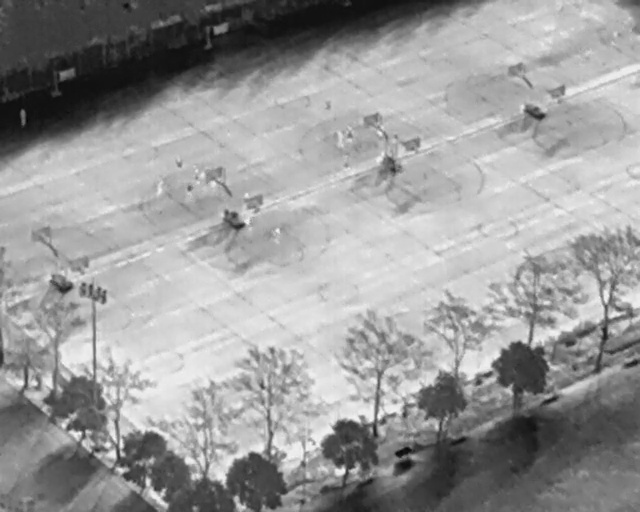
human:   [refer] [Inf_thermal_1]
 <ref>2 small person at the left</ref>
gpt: <box>[[26, 30, 28, 32, 2], [28, 36, 30, 38, 5]]</box>

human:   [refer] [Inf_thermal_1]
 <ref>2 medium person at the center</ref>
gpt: <box>[[37, 42, 40, 44, 2], [41, 45, 44, 46, 2]]</box>

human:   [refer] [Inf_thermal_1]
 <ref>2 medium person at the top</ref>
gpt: <box>[[53, 25, 55, 27, 2], [51, 26, 54, 28, 2]]</box>